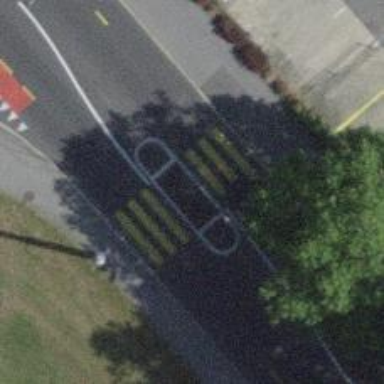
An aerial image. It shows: Traffic island located on footway.